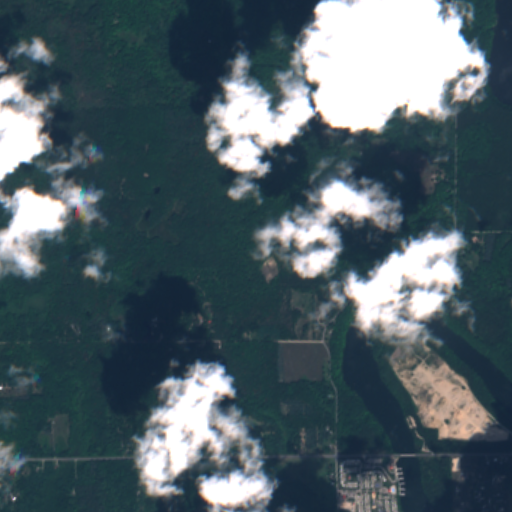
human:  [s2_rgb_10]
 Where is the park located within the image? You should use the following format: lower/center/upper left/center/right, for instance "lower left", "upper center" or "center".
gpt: The park is located in the lower right of the image.
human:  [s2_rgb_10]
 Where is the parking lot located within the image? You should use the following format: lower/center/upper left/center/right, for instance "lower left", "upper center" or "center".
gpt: The parking lot is located in the lower right of the image.
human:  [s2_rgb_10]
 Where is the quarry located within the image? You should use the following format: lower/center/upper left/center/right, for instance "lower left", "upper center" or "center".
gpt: The quarry is located in the lower right of the image.
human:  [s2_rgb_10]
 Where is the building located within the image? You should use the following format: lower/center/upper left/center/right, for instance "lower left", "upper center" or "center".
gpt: The building is located in the upper left of the image.
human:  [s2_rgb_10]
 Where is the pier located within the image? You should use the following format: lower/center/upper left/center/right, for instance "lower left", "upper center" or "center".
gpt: The pier is located in the lower right of the image.
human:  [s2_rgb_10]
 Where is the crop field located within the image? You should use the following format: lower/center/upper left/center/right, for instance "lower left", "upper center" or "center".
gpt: There is no crop field in the image.